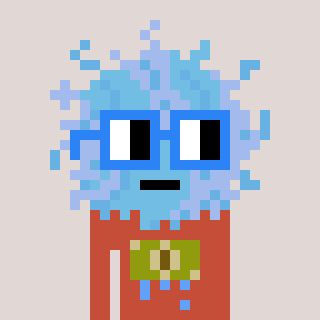
a pixel art character with square blue glasses, a lint-shaped head and a rust-colored body on a warm background